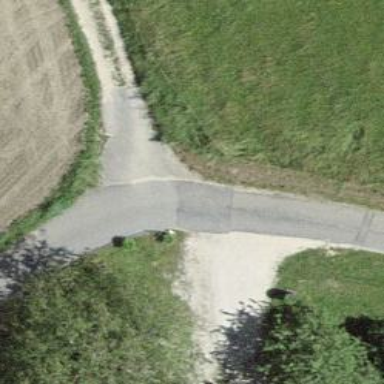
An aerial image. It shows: Unclassified road with asphalt surface.